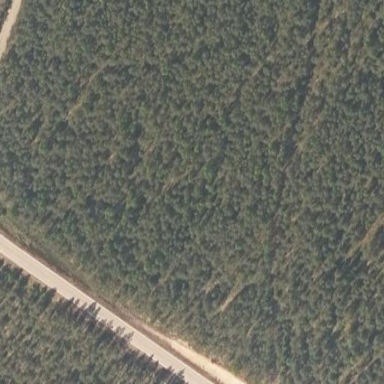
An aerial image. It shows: Woodland consisting mainly of needle-leaved trees.